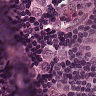
Metastatic tissue present: yes